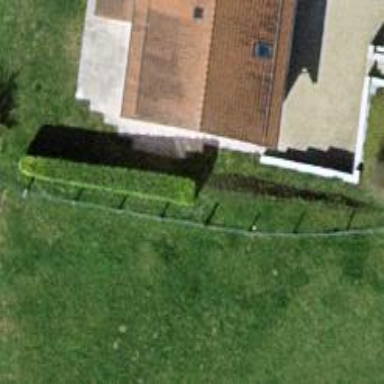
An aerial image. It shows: Hedge acting as barrier.